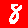
Digit: 8